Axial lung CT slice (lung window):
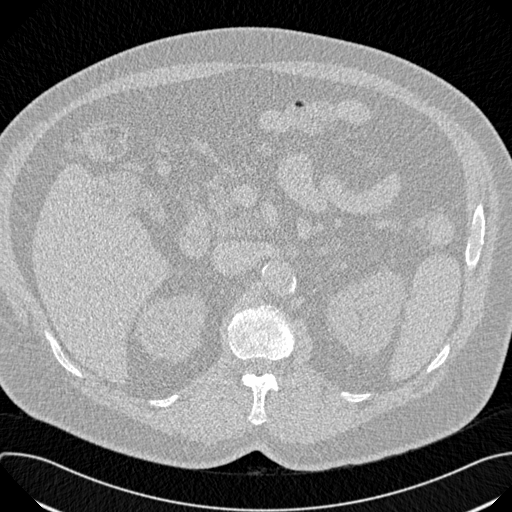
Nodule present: no